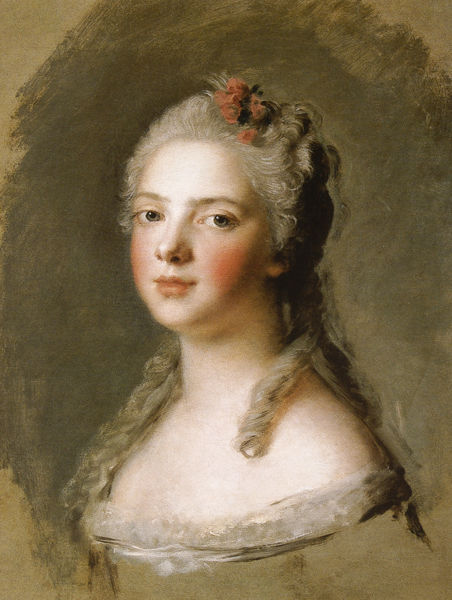
Titel: Madame Adélaïde
Künstler: Jean-Marc Nattier
Standort: Versailles
Institution: Musée National du Château de Versailles et de Trianon
Schlagwörter: blau, dunkel, gemälde, nackt, schatten, weiß, grün, mädchen, ausschnitt, blume, blumen, braun, decolte, frankreich, frau, frisur, grau, haar, hell, hintergrund, kleid, licht, mund, nase, pastell, schwarz, stirn, zeichnung, blick, blüte, blüten, dame, rose, rosen, rot, beige, blond, jung, augen, barock, gesicht, haarschmuck, kragen, spitze, bild, bildnis, portrait, porträt, öl, haare, augenbrauen, brustbild, dekollete, kinn, lippen, locken, ohren, prinzessin, puder, rokoko, rosa, rouge, schulter, schultern, seide, oval, perücke, wangen, papier, studie, wangenrot, graphik, zopf, büste, wange, spange, unvollendet, karton, halbprofil, portät, maria, dekolte, nattier, korkenzieherlocken, schillerlocken, sissi, bukett, pastelle, pappe, rockoko, dekoltée, nacjt, la tour, en farce, blime, dekolette, infinito, rote bäckchen, maria theresia, berücke, ocken